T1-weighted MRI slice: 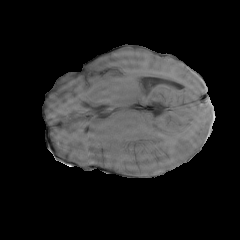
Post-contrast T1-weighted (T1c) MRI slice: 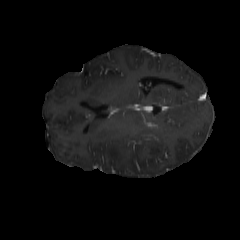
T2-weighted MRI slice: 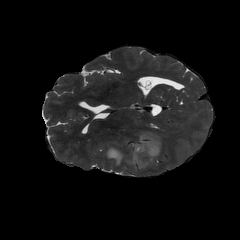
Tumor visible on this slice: yes